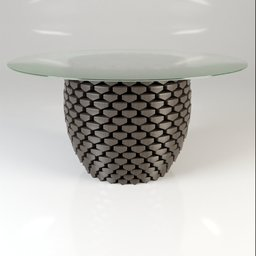
Label: furniture